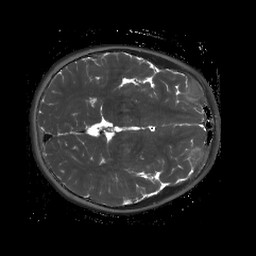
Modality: T2map
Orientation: axial
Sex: female
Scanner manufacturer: siemens
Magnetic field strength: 3 T
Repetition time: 4 s